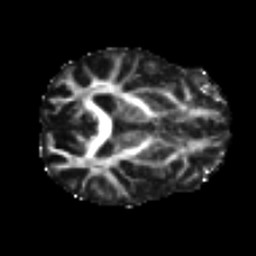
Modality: FA
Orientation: axial
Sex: male
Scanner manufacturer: ge
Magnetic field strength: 3 T
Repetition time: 7 s
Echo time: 0.08 s